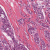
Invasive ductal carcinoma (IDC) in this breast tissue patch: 1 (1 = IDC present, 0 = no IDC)